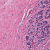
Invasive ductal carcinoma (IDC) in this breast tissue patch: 0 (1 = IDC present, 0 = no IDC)